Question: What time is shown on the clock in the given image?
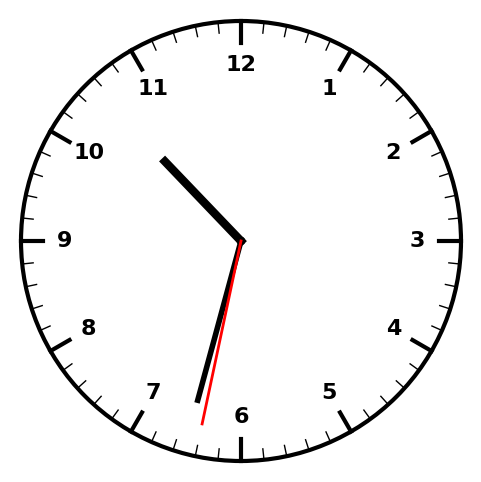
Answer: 10:32:32